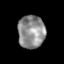
Tissue: prostate
Cell type: T cells
Senescence score: 0.2471
Nuclear area (px): 869
Mean DAPI intensity: 142.203